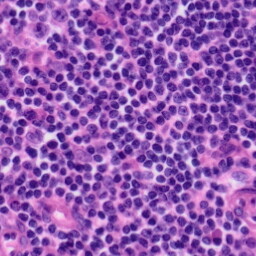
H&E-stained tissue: Tonsil